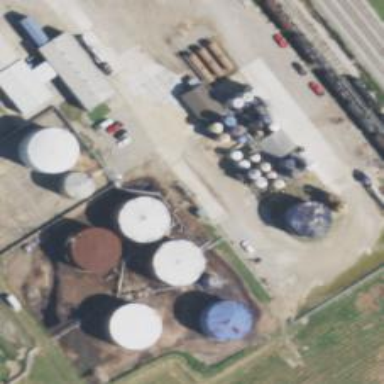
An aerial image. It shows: Storage tank with man-made structure.